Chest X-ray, AP view. Patient: 60 years old, sex F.
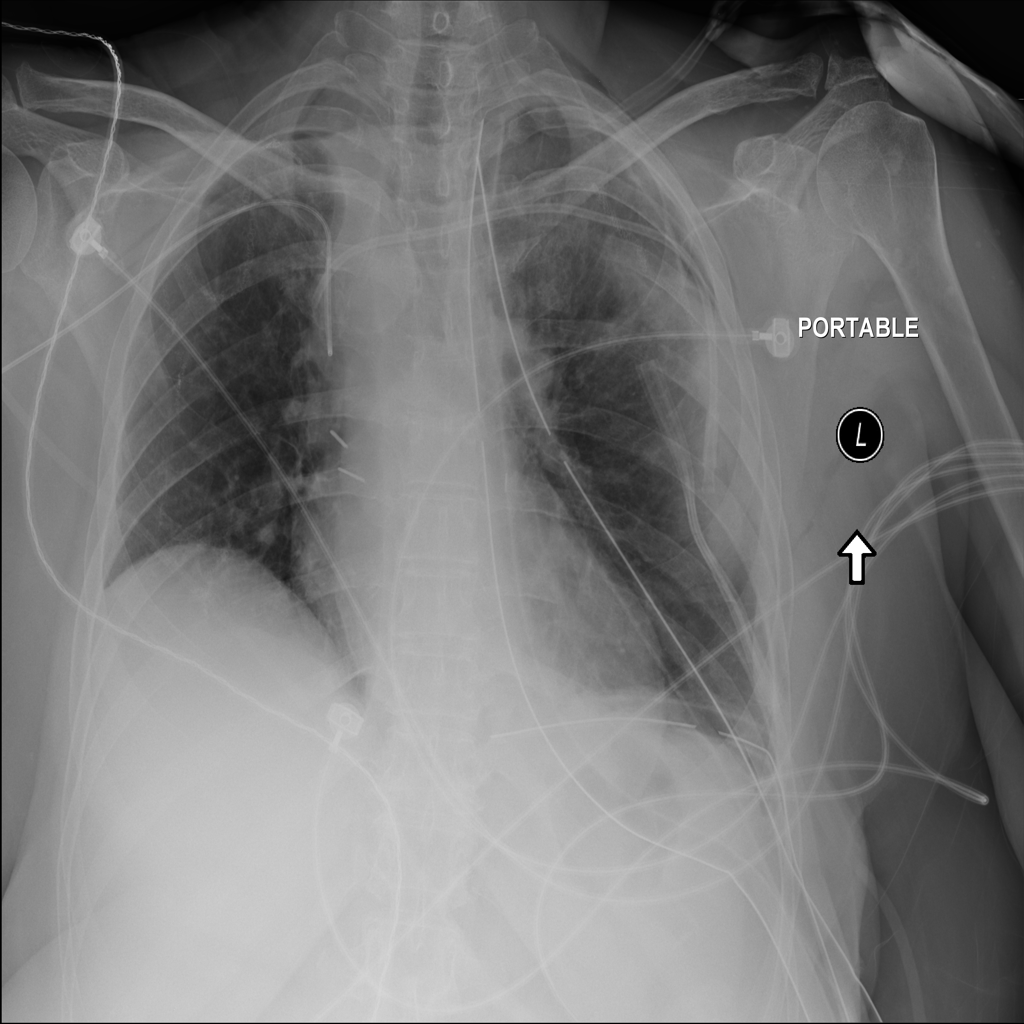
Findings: No Finding